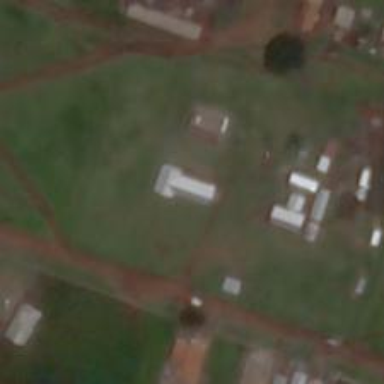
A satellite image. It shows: School.